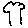
Label: tree